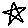
Label: star